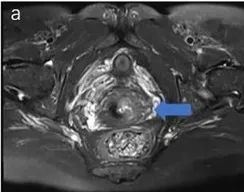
MR Sagittal image of the patient before treatment, with the blue arrow showing cervical lesions.
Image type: radiology (mri)